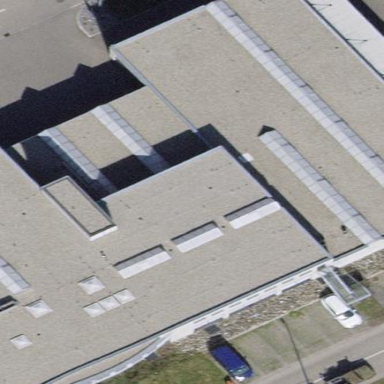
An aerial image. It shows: Military barracks building with flat roof.